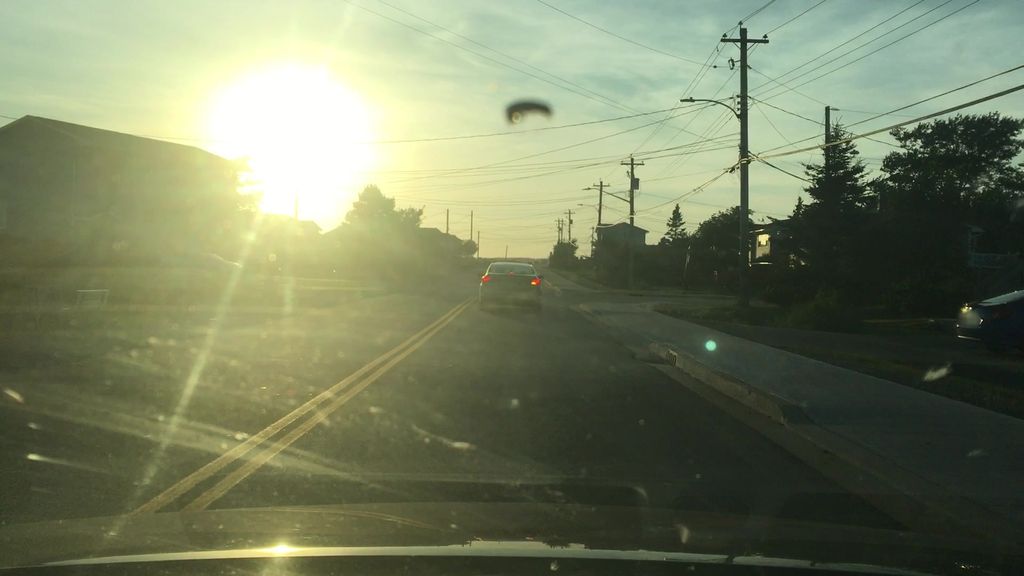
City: halifax